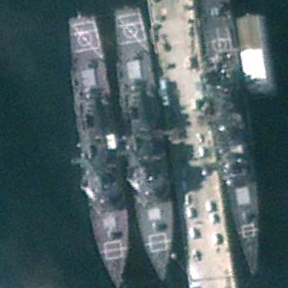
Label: destroyer